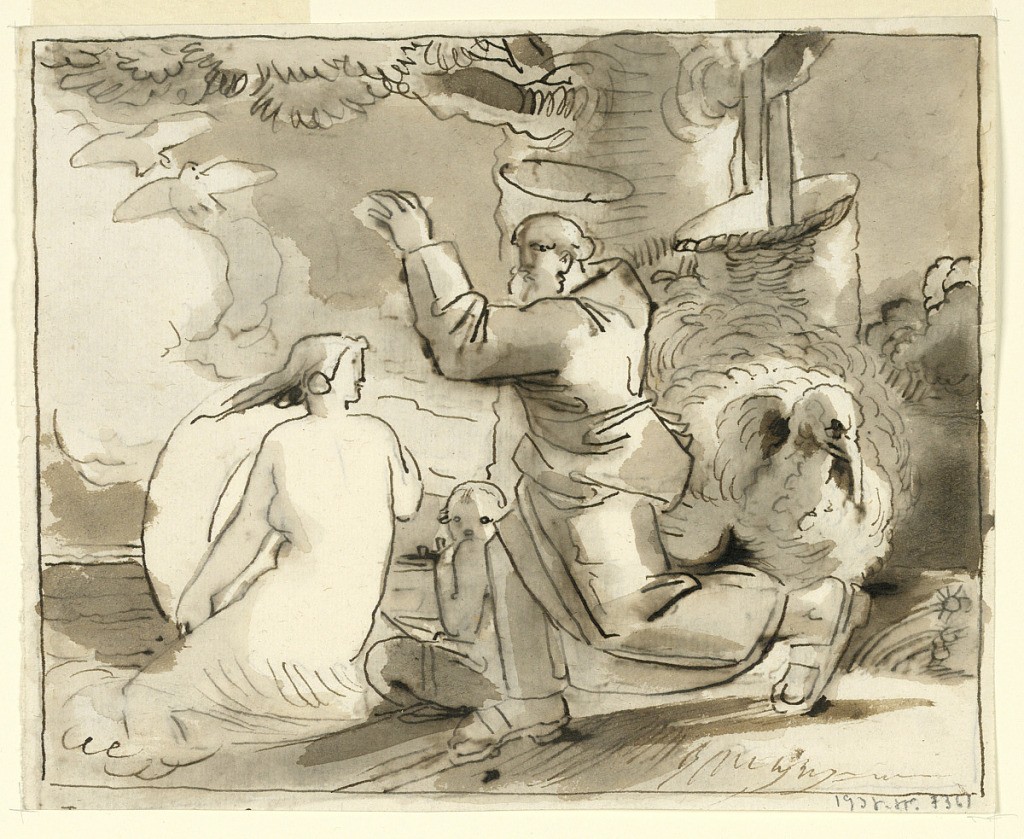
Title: The Temptation of St. Anthony
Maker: Fortunato Duranti, Italian, 1787 - 1863
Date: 1820-1850
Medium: Graphite, pen and ink, brush and grey-brown watercolor on paper
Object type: Drawing
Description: The same composition, with very little variations on either side of the sheet, in opposite directions. The saint drives the tempting woman, evidently Venus, into the sea; Cupid, sitting. At left, a turkey, and a large basket, hanging from a big tree. Framing lines.